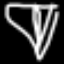
Label: diamond